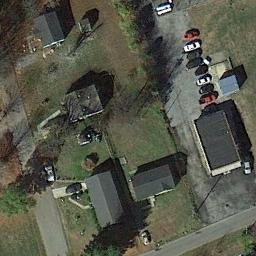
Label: medium_residential